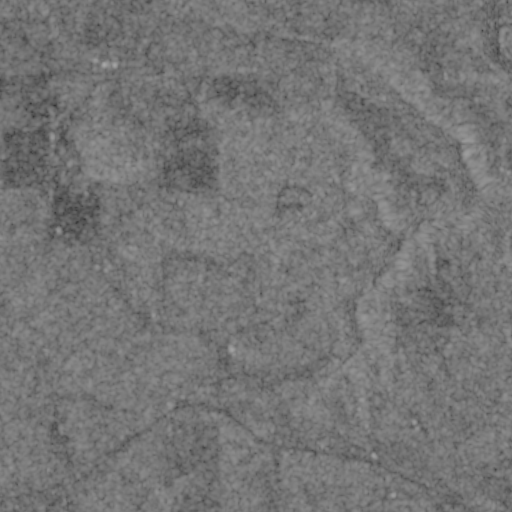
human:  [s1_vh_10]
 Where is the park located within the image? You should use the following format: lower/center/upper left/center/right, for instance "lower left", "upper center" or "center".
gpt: The park is located in the lower right of the image.
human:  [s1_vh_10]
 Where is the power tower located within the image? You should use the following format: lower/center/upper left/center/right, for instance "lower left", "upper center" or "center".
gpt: The power tower is located in the lower of the image.
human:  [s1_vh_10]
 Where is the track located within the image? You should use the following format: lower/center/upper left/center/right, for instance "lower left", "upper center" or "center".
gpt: There is no track in the image.

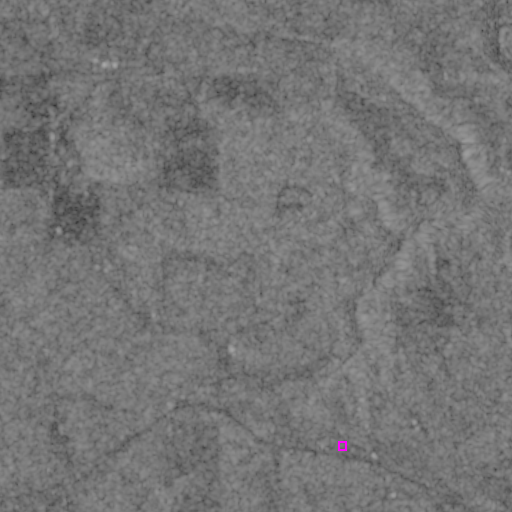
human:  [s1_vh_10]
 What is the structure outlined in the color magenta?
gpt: The structure outlined in magenta is a park.
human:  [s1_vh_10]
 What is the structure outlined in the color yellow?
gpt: There is no yellow outline.